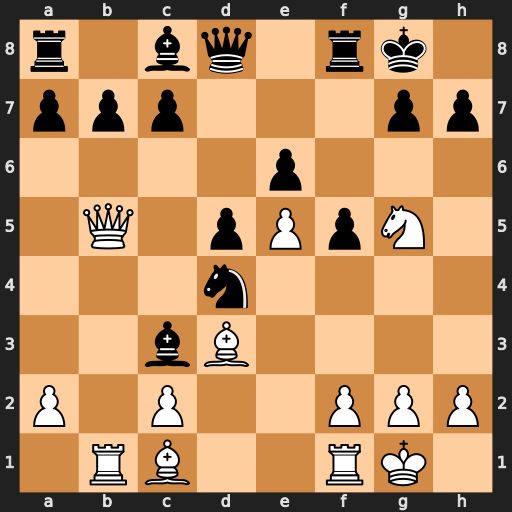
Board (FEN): r1bq1rk1/ppp3pp/4p3/1Q1pPpN1/3n4/2bB4/P1P2PPP/1RB2RK1
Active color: w
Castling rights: -
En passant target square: -
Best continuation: Qc5 Ne2+ Bxe2